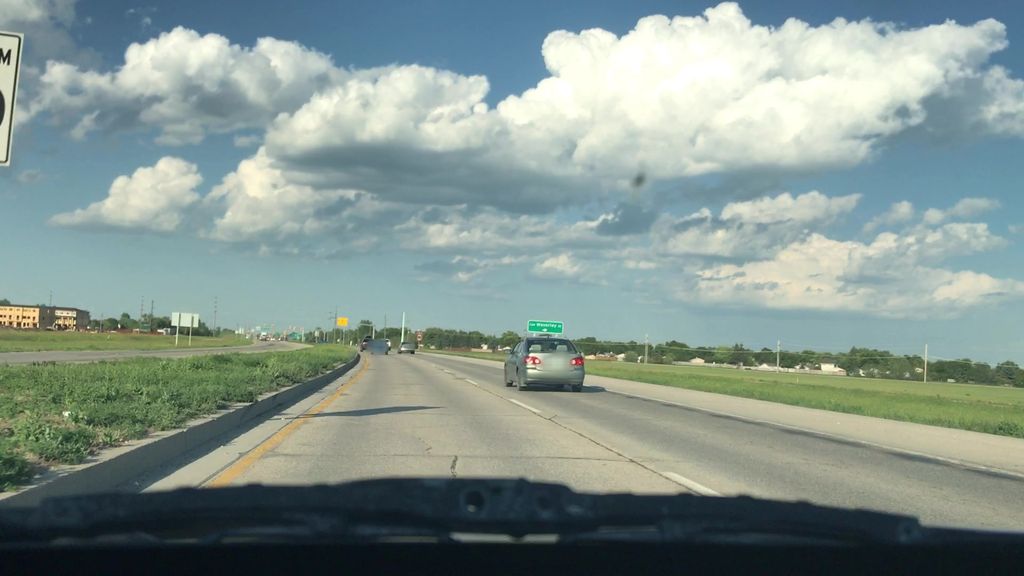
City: winnipeg